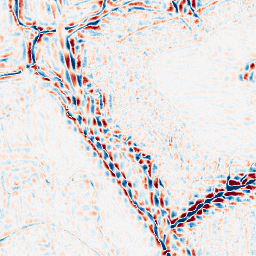
Category: wavelet
Decomposition family: wavelet_dwt
Decomposition parameters: wavelet: db4
level: 3
Upsampling method: quartic
Upsampling parameters: scale: 8
Upsampling scale: 8